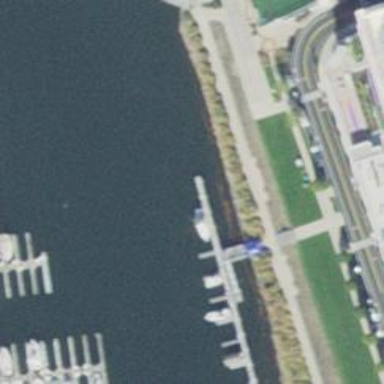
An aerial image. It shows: Man-made pier.